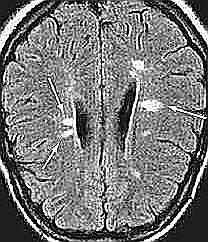
Label: notumor